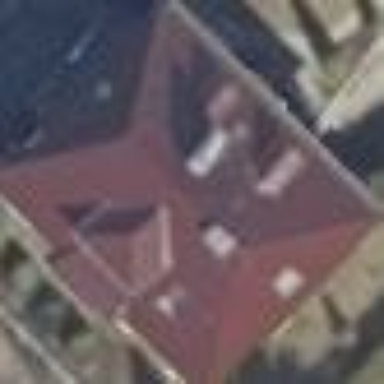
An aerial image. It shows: Detached building with hipped roof.